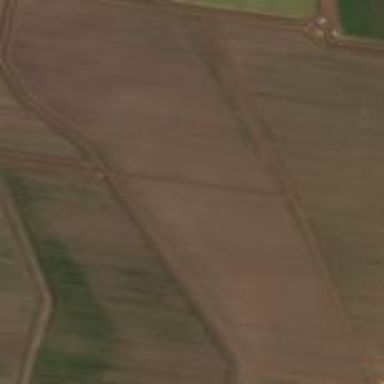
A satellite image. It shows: Farmland with furrow irrigation.